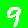
Digit: 9